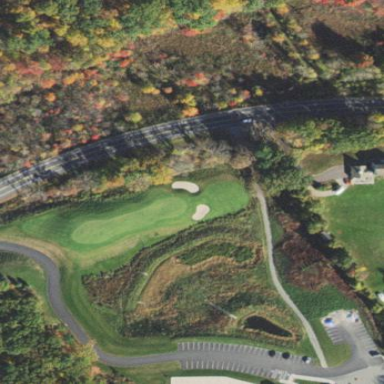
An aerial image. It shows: Golf green.